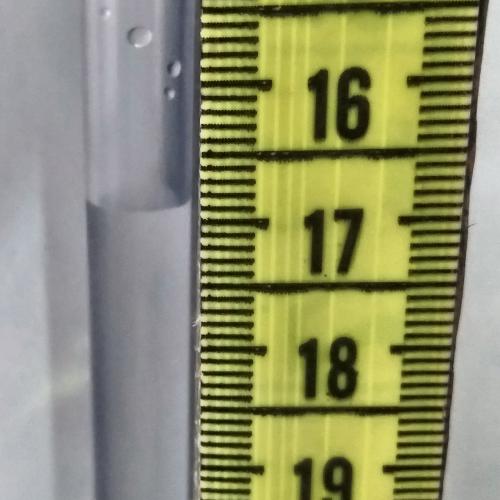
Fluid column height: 16.9 cm